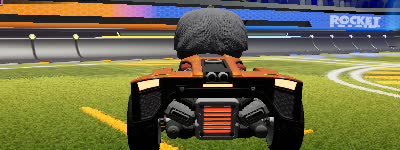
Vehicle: breakout